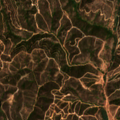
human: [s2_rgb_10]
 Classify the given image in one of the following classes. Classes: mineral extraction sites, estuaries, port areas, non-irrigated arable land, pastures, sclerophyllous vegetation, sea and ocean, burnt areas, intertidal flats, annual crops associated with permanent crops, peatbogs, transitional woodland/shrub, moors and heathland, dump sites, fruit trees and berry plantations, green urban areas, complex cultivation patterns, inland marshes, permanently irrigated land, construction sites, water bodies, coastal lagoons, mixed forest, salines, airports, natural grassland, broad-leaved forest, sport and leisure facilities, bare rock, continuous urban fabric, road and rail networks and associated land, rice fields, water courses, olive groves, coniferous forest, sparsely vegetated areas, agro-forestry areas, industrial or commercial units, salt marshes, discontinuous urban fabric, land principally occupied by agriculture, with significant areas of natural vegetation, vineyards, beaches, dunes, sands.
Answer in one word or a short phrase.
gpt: sclerophyllous vegetation, transitional woodland/shrub